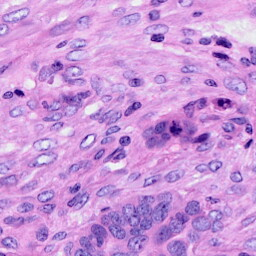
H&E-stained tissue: Ovarian